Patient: sex M, age 45
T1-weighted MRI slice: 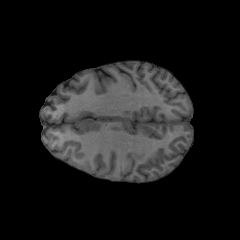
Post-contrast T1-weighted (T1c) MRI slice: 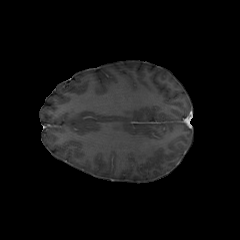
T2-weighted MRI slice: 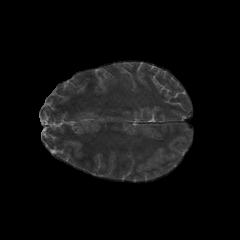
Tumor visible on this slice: no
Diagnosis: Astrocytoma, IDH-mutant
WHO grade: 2